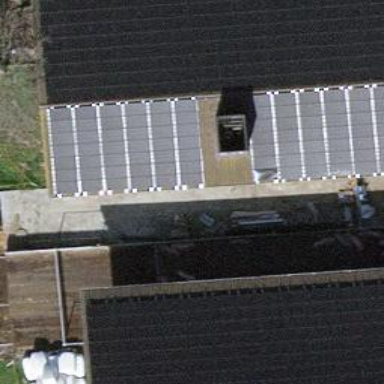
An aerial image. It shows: Solar power generator.